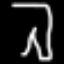
Label: pants